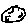
Label: moon